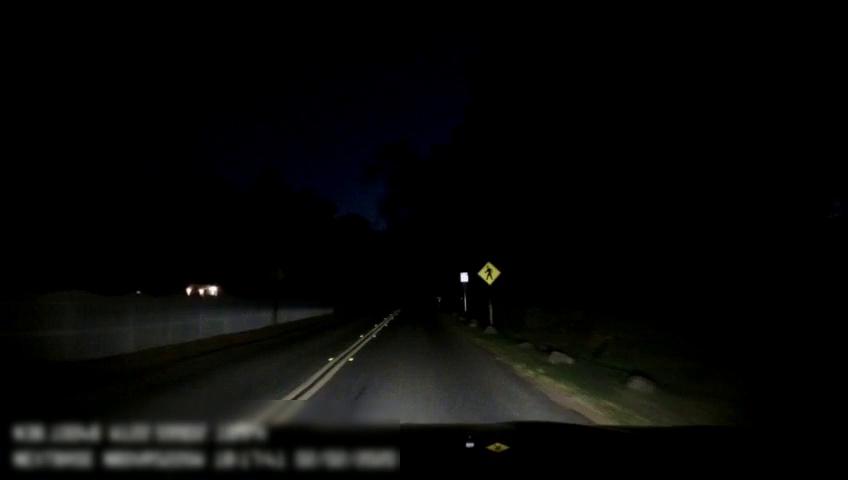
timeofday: Night
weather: Other
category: Drivable Space
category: Lanes | Opposite Lane
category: Lanes | Current Lane
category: Traffic | Signs